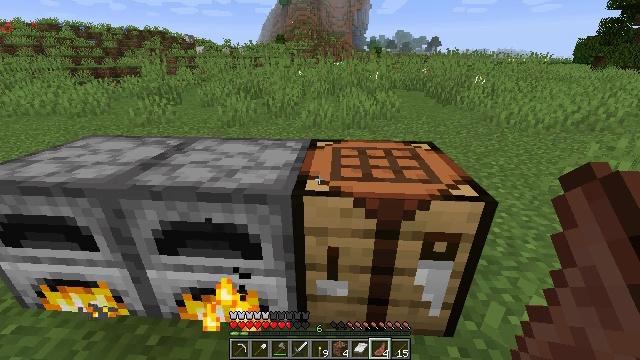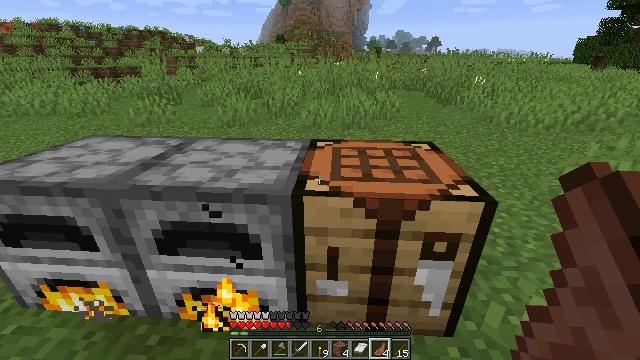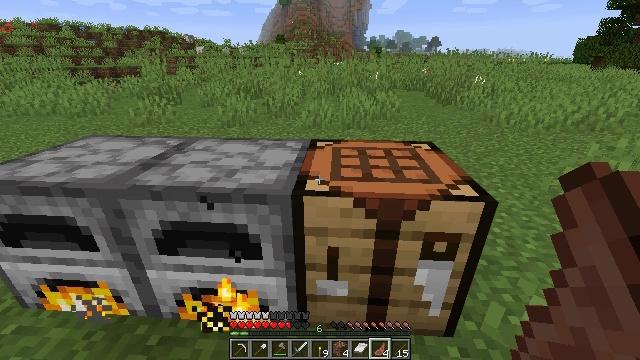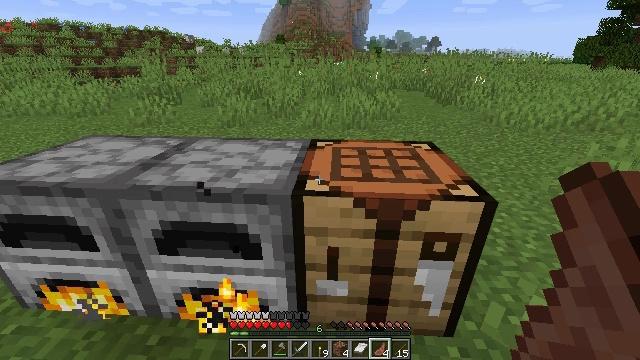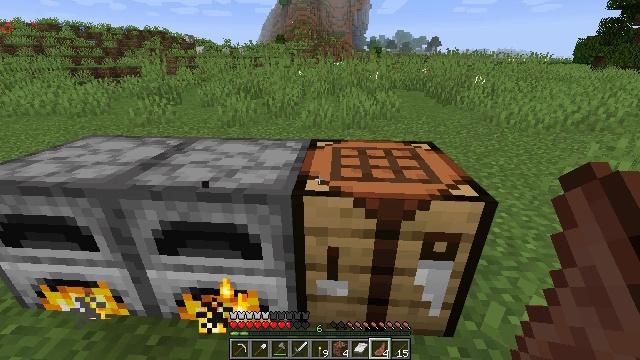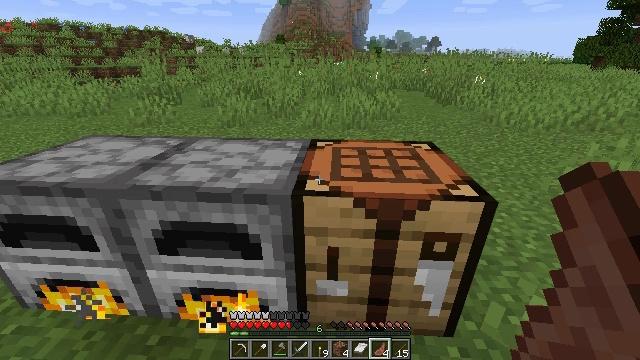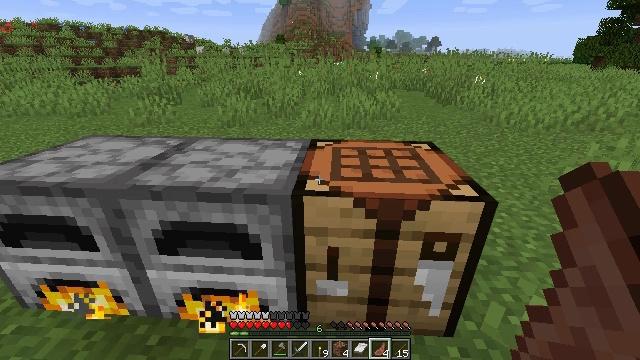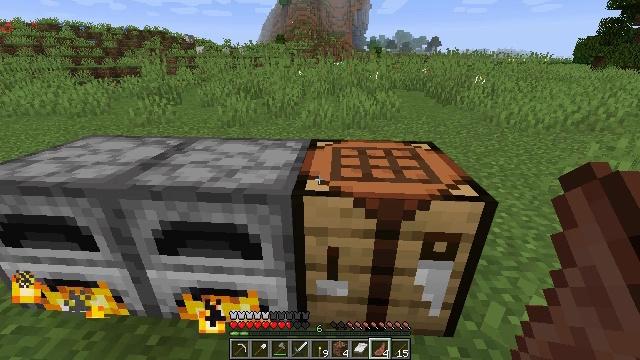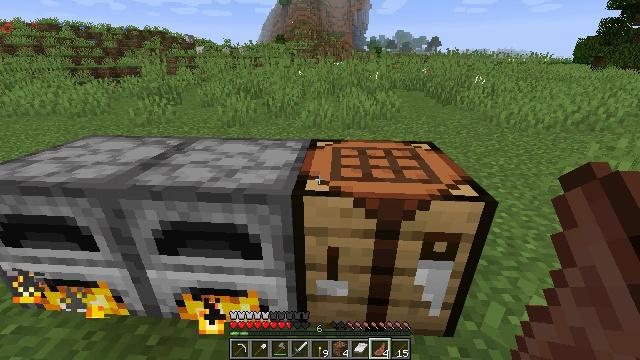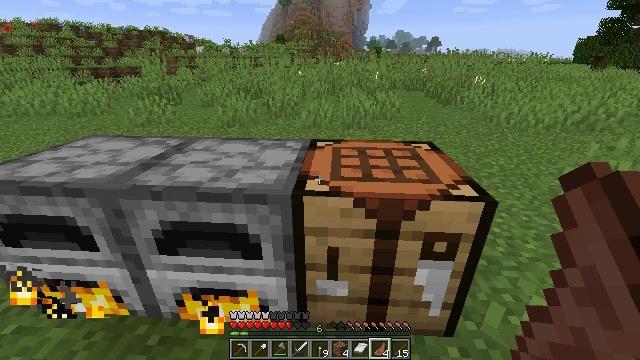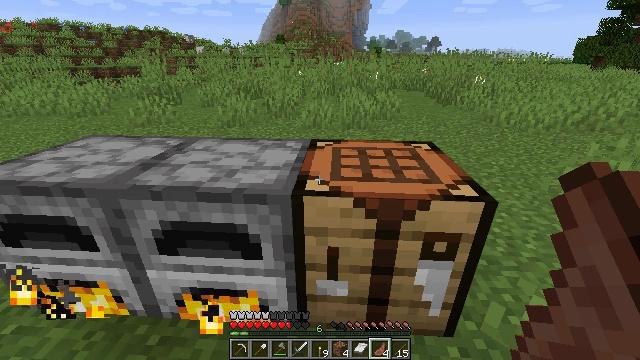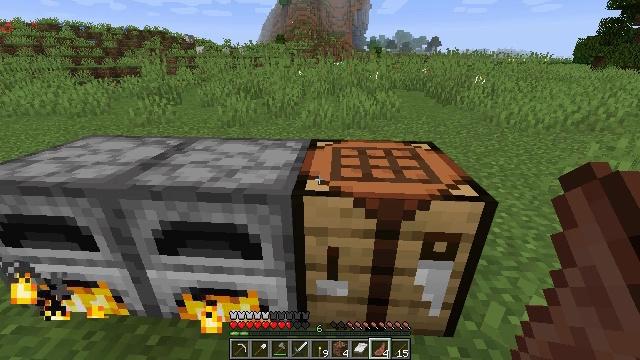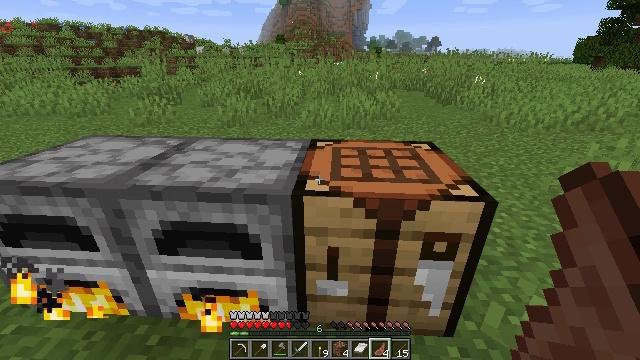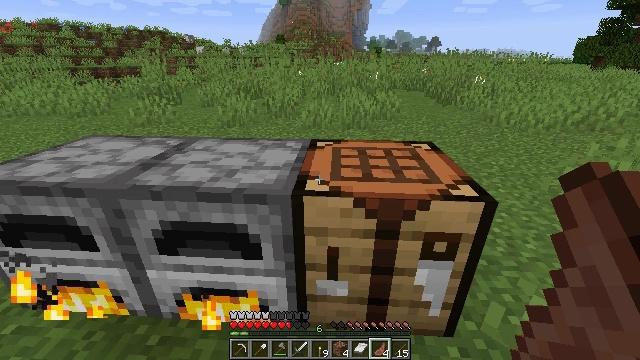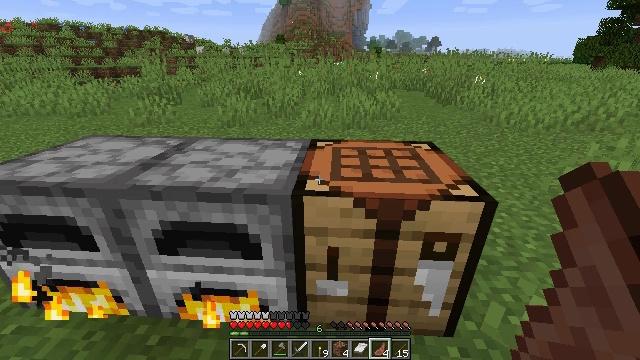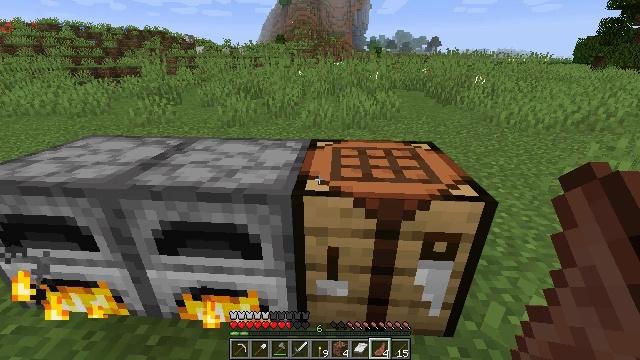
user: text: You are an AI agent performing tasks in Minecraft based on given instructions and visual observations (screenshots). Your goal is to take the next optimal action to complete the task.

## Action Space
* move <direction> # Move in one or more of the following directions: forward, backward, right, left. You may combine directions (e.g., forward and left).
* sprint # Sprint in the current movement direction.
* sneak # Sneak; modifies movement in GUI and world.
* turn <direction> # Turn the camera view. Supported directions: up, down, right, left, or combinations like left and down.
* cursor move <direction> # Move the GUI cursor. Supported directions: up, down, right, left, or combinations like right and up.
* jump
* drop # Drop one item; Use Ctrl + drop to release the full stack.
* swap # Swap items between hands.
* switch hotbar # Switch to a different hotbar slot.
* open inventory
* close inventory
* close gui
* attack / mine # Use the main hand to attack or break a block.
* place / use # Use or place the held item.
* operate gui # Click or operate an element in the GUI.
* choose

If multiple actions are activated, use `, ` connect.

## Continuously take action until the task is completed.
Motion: motion action
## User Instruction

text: Hunt the zombie villager.
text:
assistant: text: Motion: no_op
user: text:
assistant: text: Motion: no_op
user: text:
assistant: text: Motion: no_op
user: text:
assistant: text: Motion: no_op
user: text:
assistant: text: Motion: no_op
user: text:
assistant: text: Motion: no_op
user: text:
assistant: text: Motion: no_op
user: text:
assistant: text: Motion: no_op
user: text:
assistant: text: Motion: no_op
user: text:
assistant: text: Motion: no_op
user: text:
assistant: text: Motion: no_op
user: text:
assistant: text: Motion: no_op
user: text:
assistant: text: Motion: no_op
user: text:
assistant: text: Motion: no_op
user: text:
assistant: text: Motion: no_op
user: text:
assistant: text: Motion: no_op
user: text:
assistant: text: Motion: no_op
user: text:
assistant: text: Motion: no_op
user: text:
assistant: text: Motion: no_op
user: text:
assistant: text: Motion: no_op
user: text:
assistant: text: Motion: no_op
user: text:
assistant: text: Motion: no_op
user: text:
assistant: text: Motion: no_op
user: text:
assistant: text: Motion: no_op
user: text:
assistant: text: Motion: no_op
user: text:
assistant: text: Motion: no_op
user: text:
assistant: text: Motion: no_op
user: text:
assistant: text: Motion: no_op
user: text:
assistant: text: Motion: no_op
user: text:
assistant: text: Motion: no_op